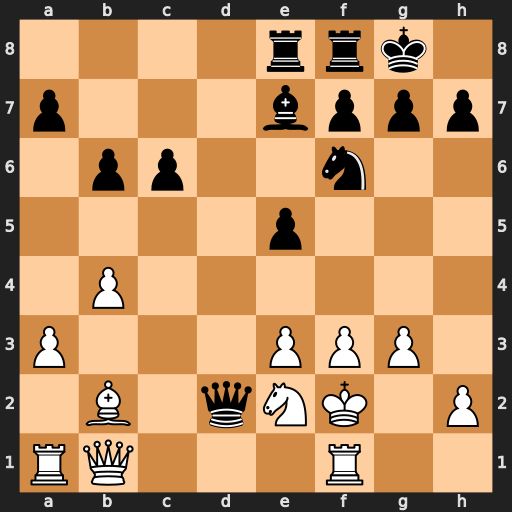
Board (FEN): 4rrk1/p3bppp/1pp2n2/4p3/1P6/P3PPP1/1B1qNK1P/RQ3R2
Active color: w
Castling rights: -
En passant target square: -
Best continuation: Rd1 Qd8 Rxd8